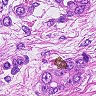
Metastatic tissue present: yes